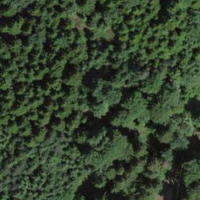
EUNIS habitat code: 43
Species observed at this site:
Chelidonium majus